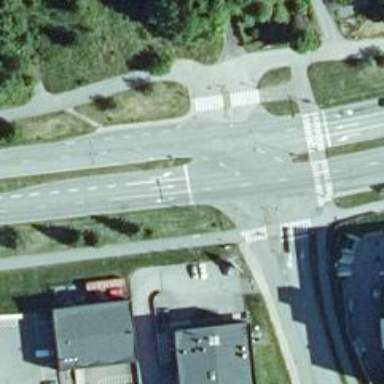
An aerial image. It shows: Asphalt road designated as trunk highway.